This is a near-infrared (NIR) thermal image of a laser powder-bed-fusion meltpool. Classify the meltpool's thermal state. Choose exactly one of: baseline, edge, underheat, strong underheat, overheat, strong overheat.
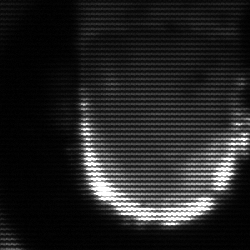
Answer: baseline